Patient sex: F
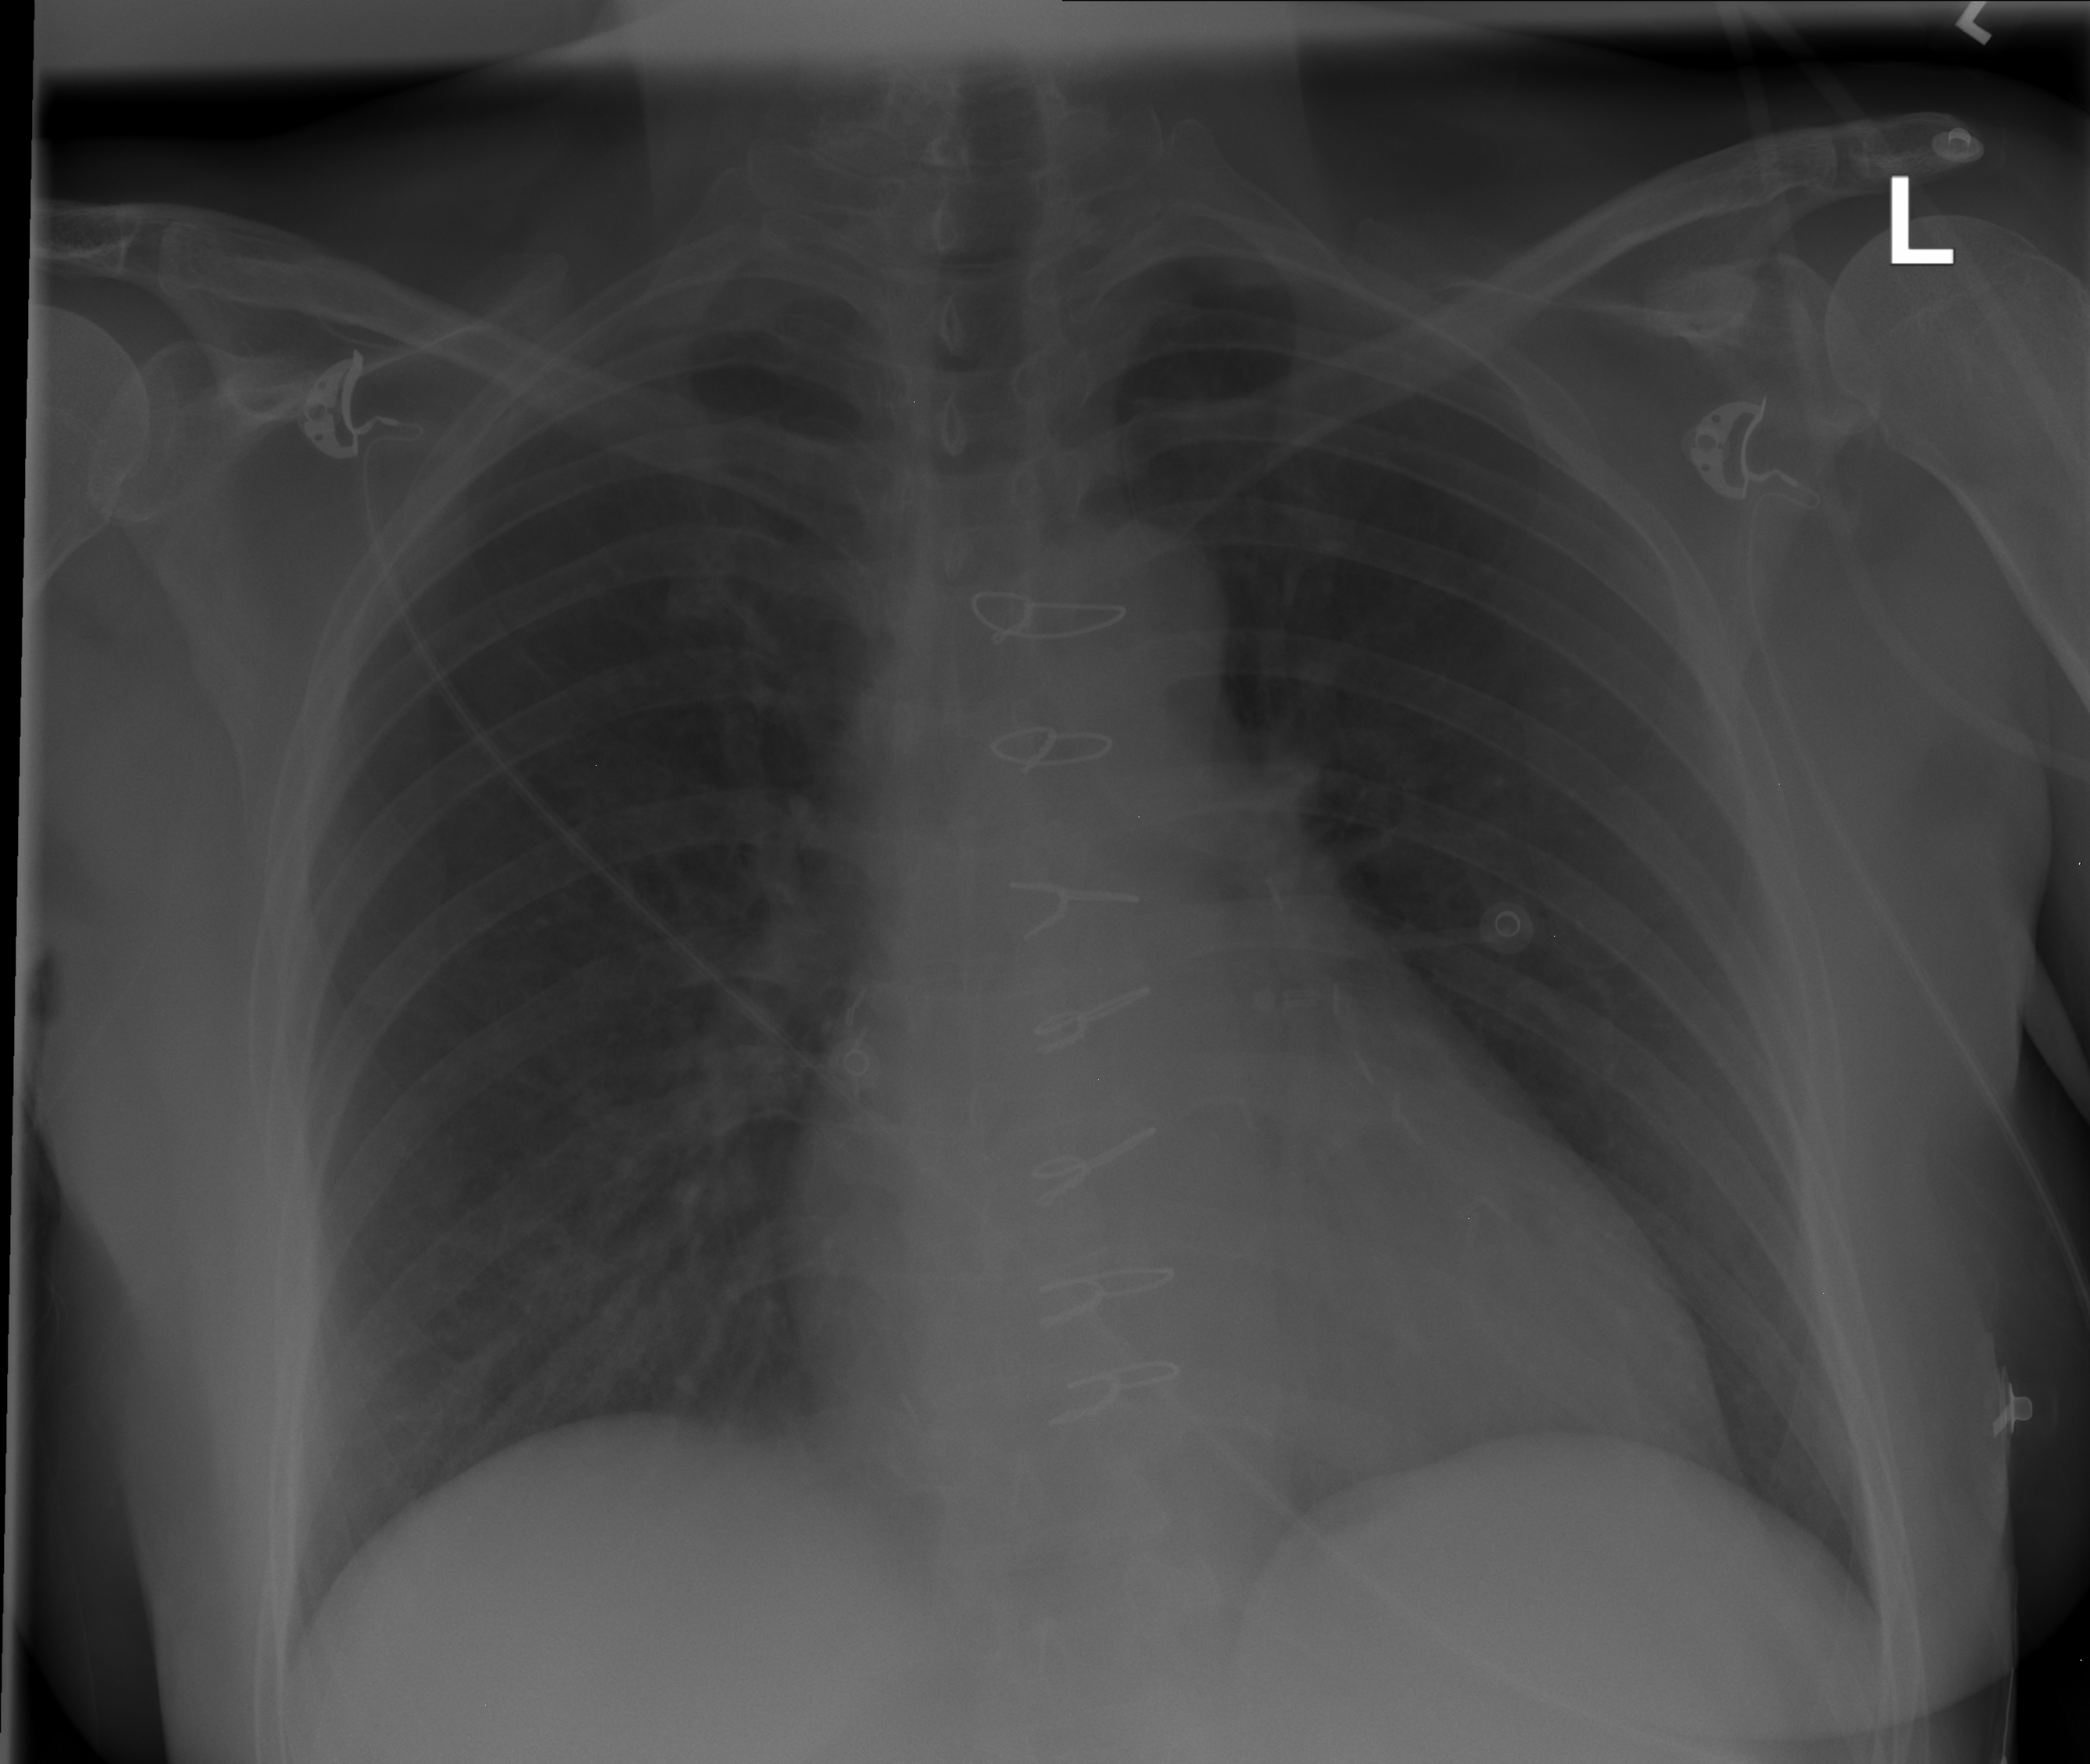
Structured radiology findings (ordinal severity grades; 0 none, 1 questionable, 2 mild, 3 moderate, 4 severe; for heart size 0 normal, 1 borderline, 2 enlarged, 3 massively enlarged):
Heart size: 0
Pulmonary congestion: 0
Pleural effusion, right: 0
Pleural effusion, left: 0
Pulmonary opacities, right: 0
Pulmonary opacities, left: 0
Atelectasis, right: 1
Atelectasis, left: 1